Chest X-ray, PA view. Patient: 35 years old, sex M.
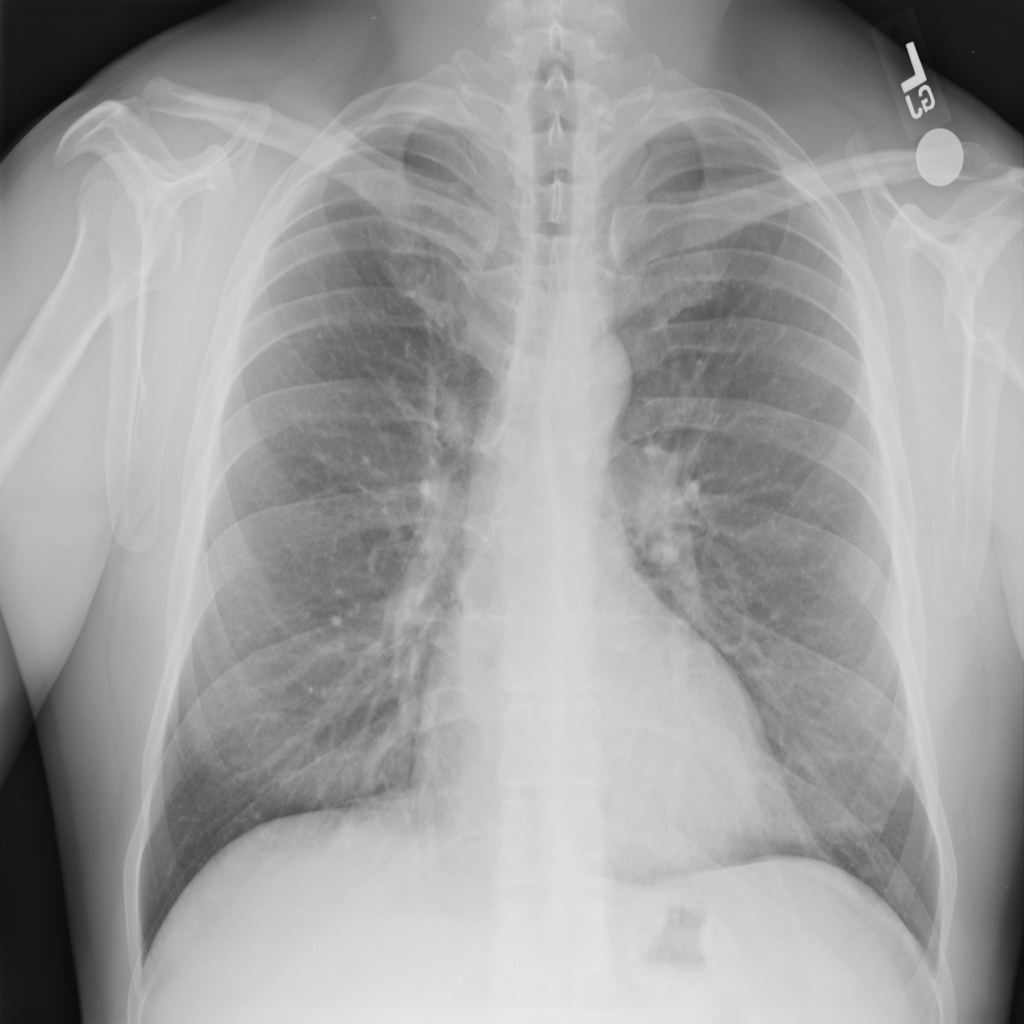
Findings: No Finding